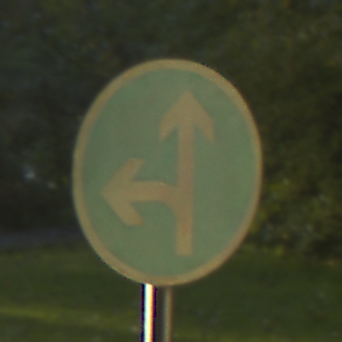
Verkehrszeichen: VorgeschriebeneFahrtrichtungGeradeausOderLinks
Umgebung: Outdoor, Nature
Tageszeit: SunriseSunset
Wetter: PartlyCloudy
Licht: Natural
Jahreszeit: NotSpecified
Kontrast: HighContrast